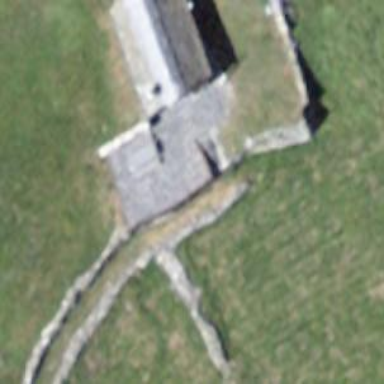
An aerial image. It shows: Wall made of dry stone.